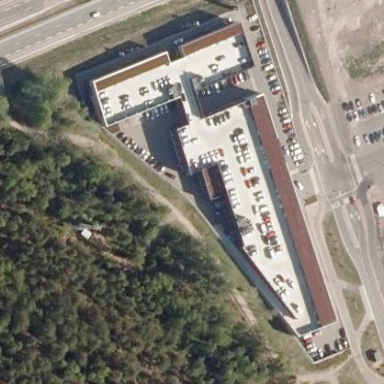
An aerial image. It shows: Car shop in retail area.